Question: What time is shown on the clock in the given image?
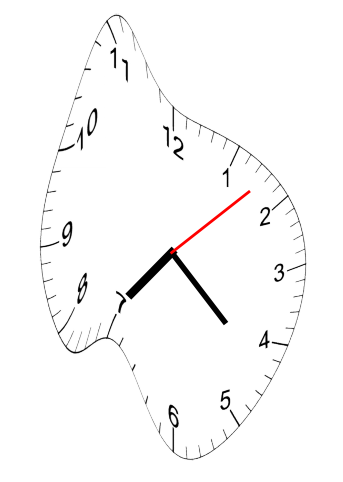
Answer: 07:22:08